На рисунке показана тонкая собирающая линза $L$ с фокусным расстоянием $2R$ и главной оптической осью $MN$. Справа от $L$ помещены два тонких соосных с ней сферических зеркала радиуса $R$. Вогнутая и выпуклая поверхности обоих зеркал отражающие. Расстояние между вершинами зеркал $A$ и $B$ равно $\frac32R$. В вершине $C$ зеркала $B$ сделано небольшое круглое отверстие ($C$ — его центр) диаметром $h$ ($h\ll R$). На расстоянии $6R$ слева от $L$ перпендикулярно главной оптической оси помещают короткий стержень $PQ$ (на главной оптической оси лежит точка $P$) высотой $h$. После того, как излучаемый $PQ$ свет проходит через $L$, его часть, проходящая через маленькое круглое отверстие в $B$, формирует в вершине $D$ зеркала $A$ изображение $I$.
Найдите расстояние между изображением $I$ и линзой $L$.
Найдите расстояние между $L$ и изображением $I_1$, формируемым $L$ после того, как свет от $I$ отражается от $A$ и проходит через маленькое отверстие. Свет от $I$ отражается сначала от $A$, затем от $B$, затем снова от $A$, и, наконец проходя через $L$, формирует изображение $I_2$.
Часть света от $PQ$, не попадающая после прохождения через $L$ в маленькое отверстие $C$, в конечном итоге снова проходит через $L$ и формирует изображение $I_3$.
Заполните характеристиками изображения $I_2$ таблицу ниже.
Заполните характеристиками изображения $I_3$ таблицу выше.
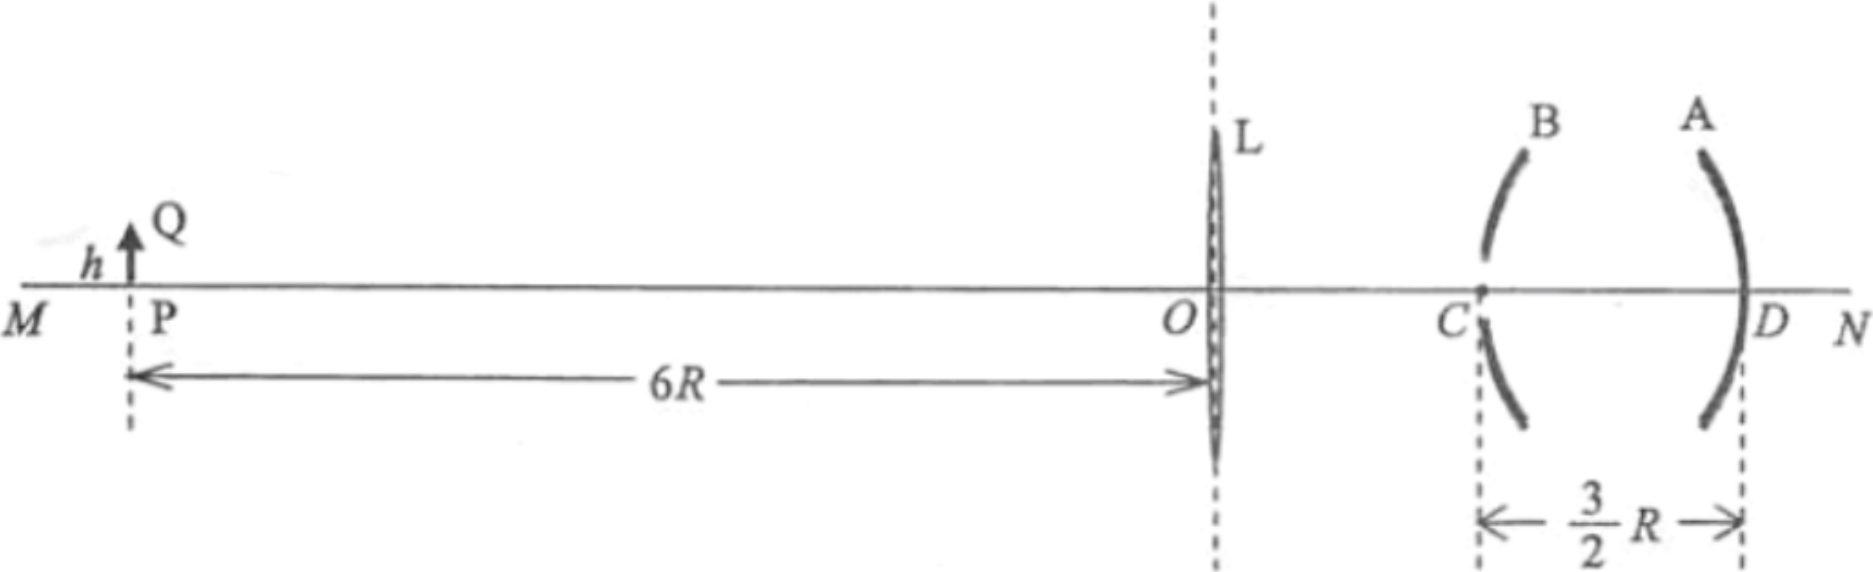
Найдите расстояние между изображением $I$ и линзой $L$.
Ответ: \[3R\]

Найдите расстояние между $L$ и изображением $I_1$, формируемым $L$ после того, как свет от $I$ отражается от $A$ и проходит через маленькое отверстие.
Ответ: \[6R\]

Заполните характеристиками изображения $I_2$ таблицу ниже.
Ответ: Расстояние до $L$;Справа/слева от $L$;Размер;Прямое/перевёрнутое;Действительное/мнимое $6R$;Справа;$2h$;Перевёрнутое;Мнимое

Заполните характеристиками изображения $I_3$ таблицу выше.
Ответ: Расстояние до $L$;Справа/слева от $L$;Размер;Прямое/перевёрнутое;Действительное/мнимое $18R$;Слева;$2h$;Перевёрнутое;Действительное
Темы:
T, Китайские